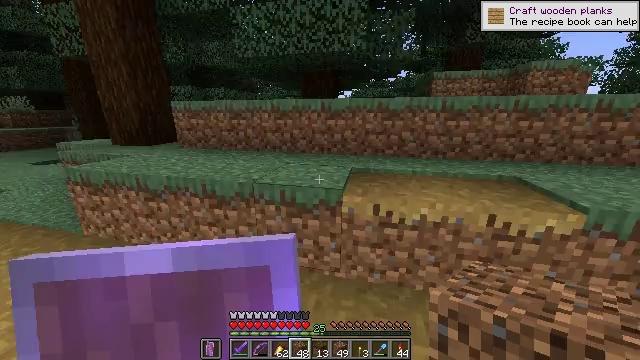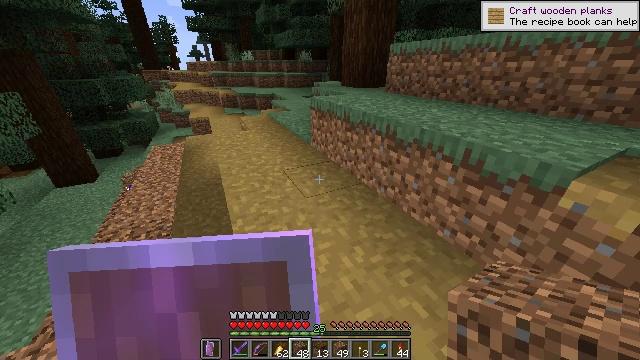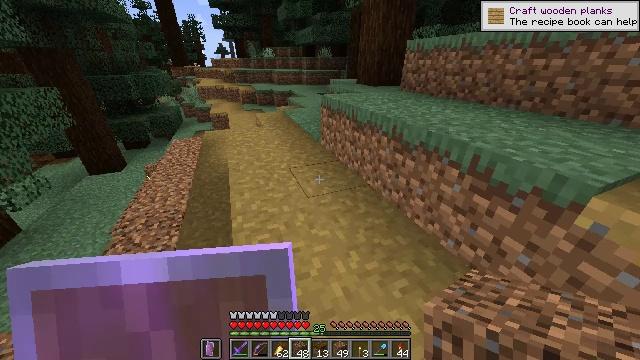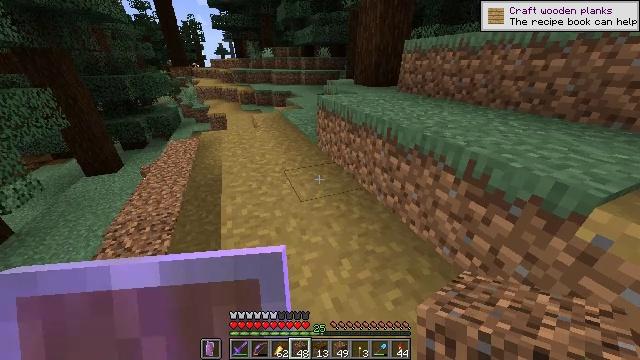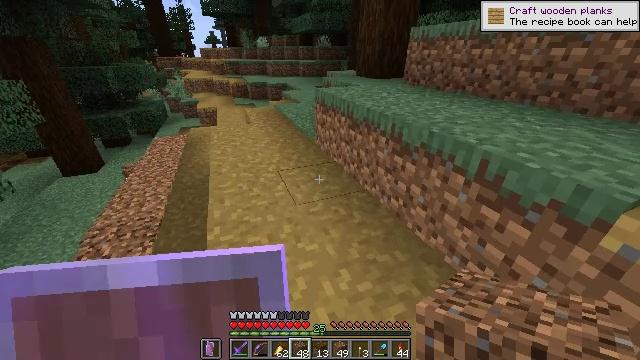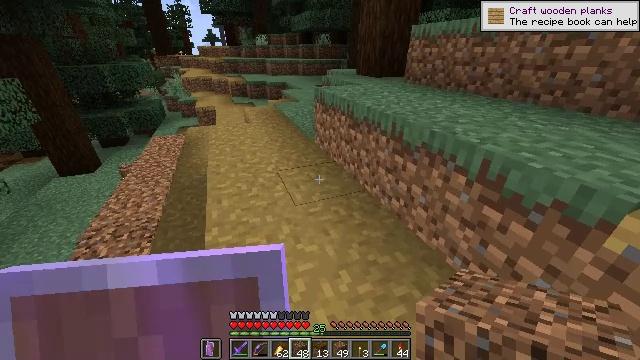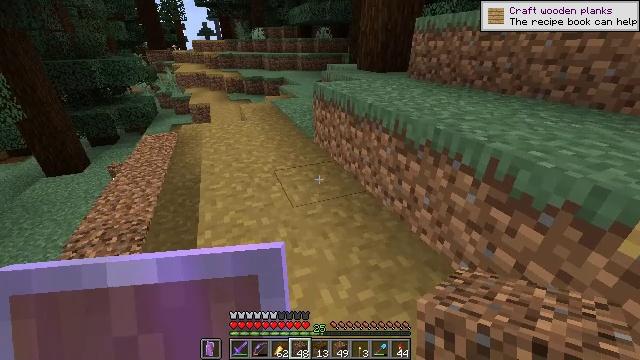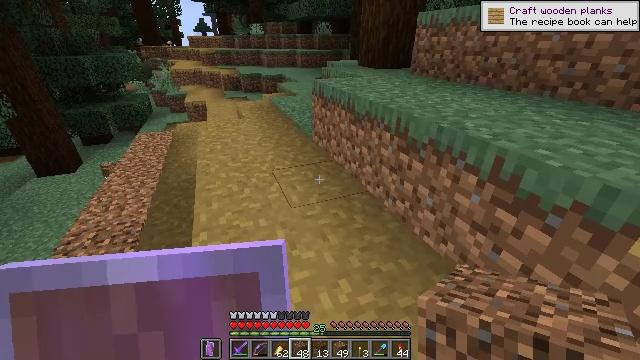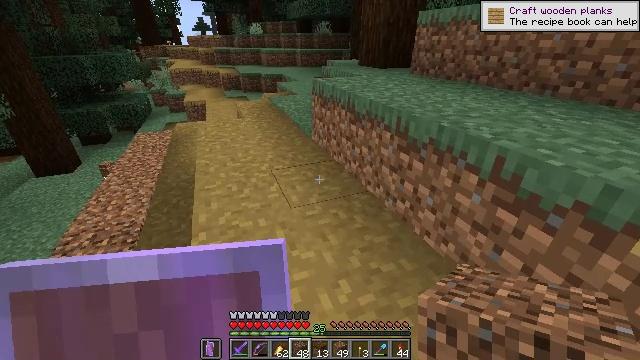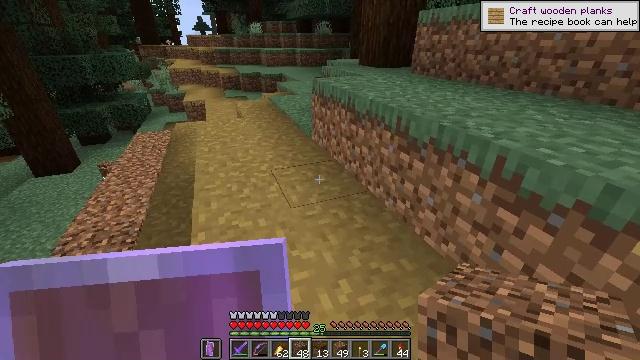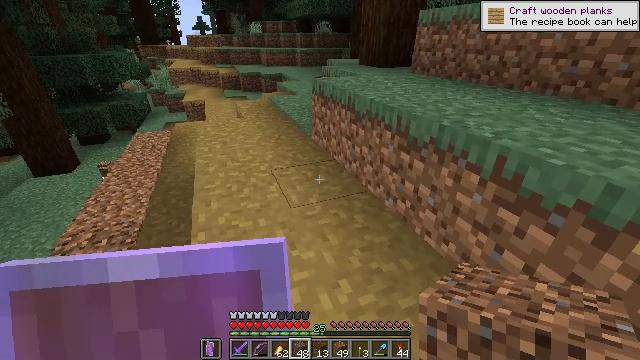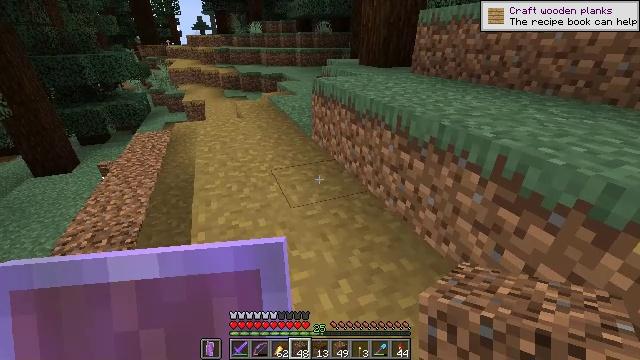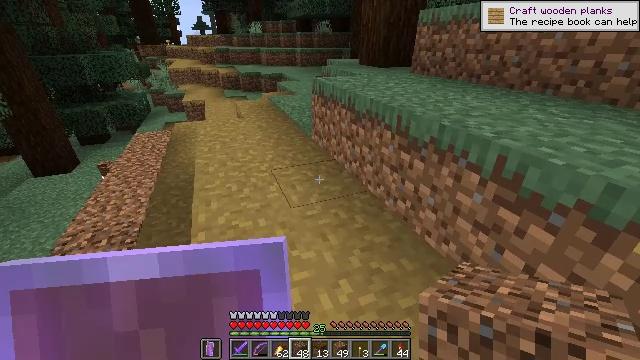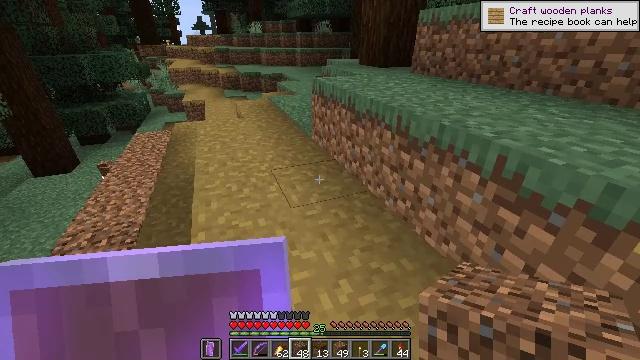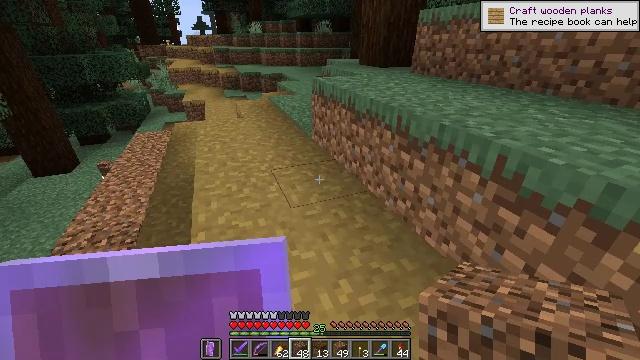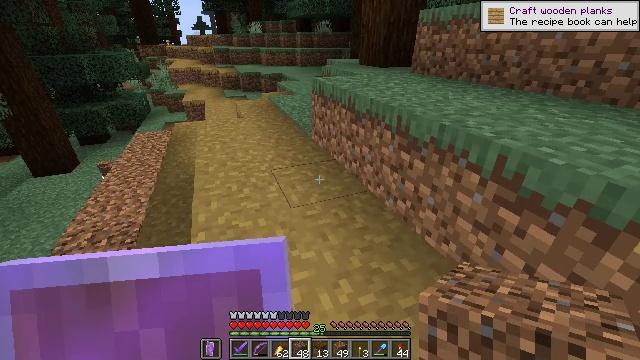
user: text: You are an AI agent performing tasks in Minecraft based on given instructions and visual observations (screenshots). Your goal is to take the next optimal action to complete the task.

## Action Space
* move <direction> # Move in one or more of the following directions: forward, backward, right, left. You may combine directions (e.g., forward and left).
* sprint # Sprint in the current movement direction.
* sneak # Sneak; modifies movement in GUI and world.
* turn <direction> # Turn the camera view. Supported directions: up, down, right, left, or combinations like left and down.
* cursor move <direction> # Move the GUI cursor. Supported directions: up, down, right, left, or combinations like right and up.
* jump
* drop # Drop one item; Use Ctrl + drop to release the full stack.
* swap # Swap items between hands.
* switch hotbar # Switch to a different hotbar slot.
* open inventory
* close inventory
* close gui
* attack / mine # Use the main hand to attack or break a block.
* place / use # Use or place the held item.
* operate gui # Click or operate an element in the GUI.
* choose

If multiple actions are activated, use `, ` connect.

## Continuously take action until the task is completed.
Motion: motion action
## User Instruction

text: Collect the grass block using a shovel.
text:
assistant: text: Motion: move forward, sprint
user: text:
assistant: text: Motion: move forward, turn left
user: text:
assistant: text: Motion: no_op
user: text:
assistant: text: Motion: no_op
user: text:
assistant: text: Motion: no_op
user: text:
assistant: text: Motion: no_op
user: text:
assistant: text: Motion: no_op
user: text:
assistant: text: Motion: no_op
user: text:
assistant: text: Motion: no_op
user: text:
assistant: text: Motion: no_op
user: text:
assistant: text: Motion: no_op
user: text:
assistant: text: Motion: no_op
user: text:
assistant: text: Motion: no_op
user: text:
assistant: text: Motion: no_op
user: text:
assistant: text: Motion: no_op
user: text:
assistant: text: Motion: move right
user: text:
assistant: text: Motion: move right
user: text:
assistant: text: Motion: move right
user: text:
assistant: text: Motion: move right
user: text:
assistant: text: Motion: move right
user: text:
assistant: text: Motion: move right
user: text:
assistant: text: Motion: no_op
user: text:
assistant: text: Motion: open inventory
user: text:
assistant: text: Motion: open inventory
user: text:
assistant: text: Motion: open inventory
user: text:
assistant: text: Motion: no_op
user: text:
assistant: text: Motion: cursor move right
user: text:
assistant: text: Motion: cursor move right
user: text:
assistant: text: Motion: cursor move right
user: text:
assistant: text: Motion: no_op